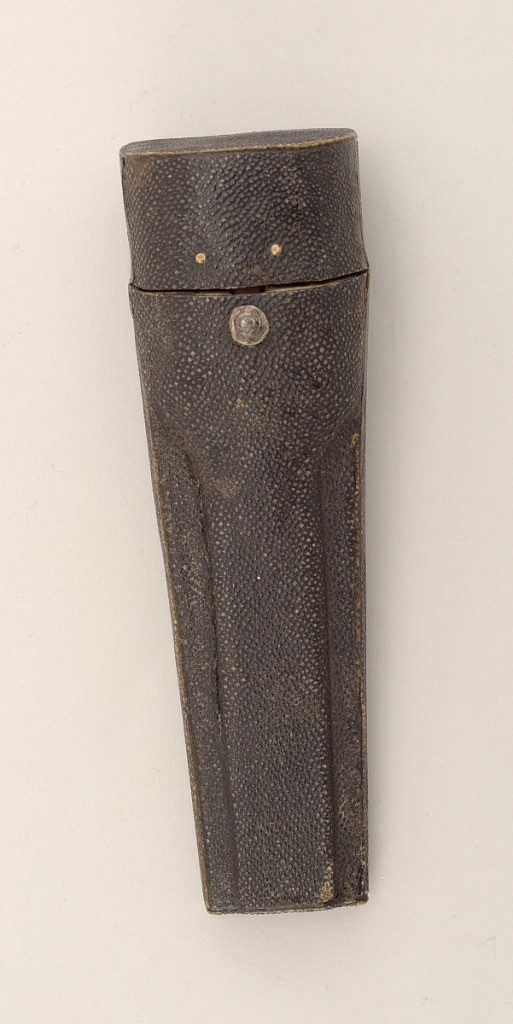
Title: Sharkskin Sheath for Agate-handled Knife and Fork
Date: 1675–1700
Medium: wood, sharkskin, metal
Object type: sheath
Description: Small wooden case covered with shagreen. Two circular and one wide opening inside. Lid hinged to the lower part of the body.